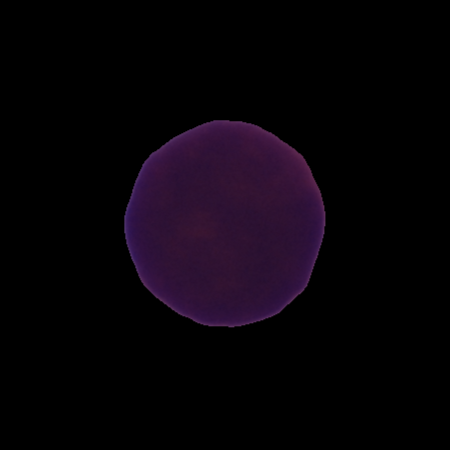
Label: healthy